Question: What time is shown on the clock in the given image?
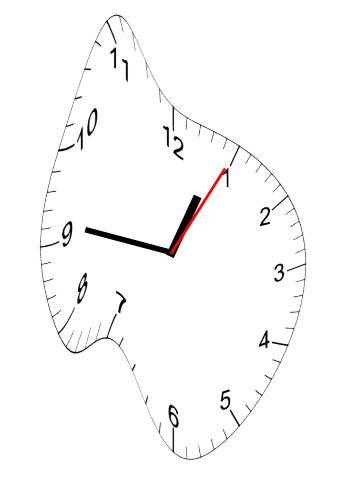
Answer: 12:46:05